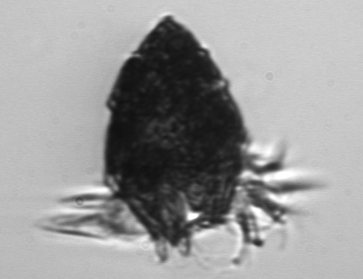
Label: Laboea_strobila